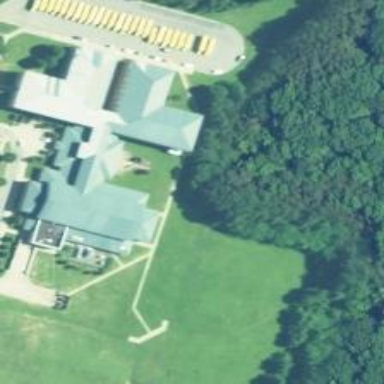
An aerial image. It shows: School building.